Aerial crown-view tile of a tropical tree (Barro Colorado Island, Panama), acquired 20241112:
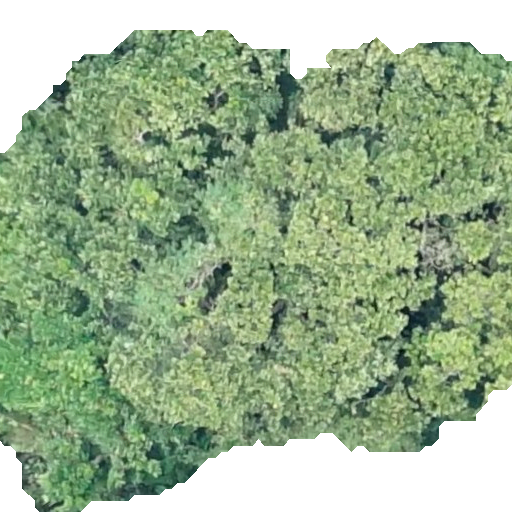
Species: Anacardium excelsum
GBIF accepted scientific name: Anacardium excelsum
Crown area: 368.461 m²